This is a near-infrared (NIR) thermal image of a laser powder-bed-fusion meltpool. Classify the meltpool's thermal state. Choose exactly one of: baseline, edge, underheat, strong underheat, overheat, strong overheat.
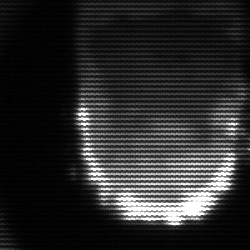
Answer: baseline